Field crop: maize
Growth stage: 1
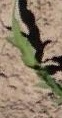
Species: maize